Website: home-depot
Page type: cart
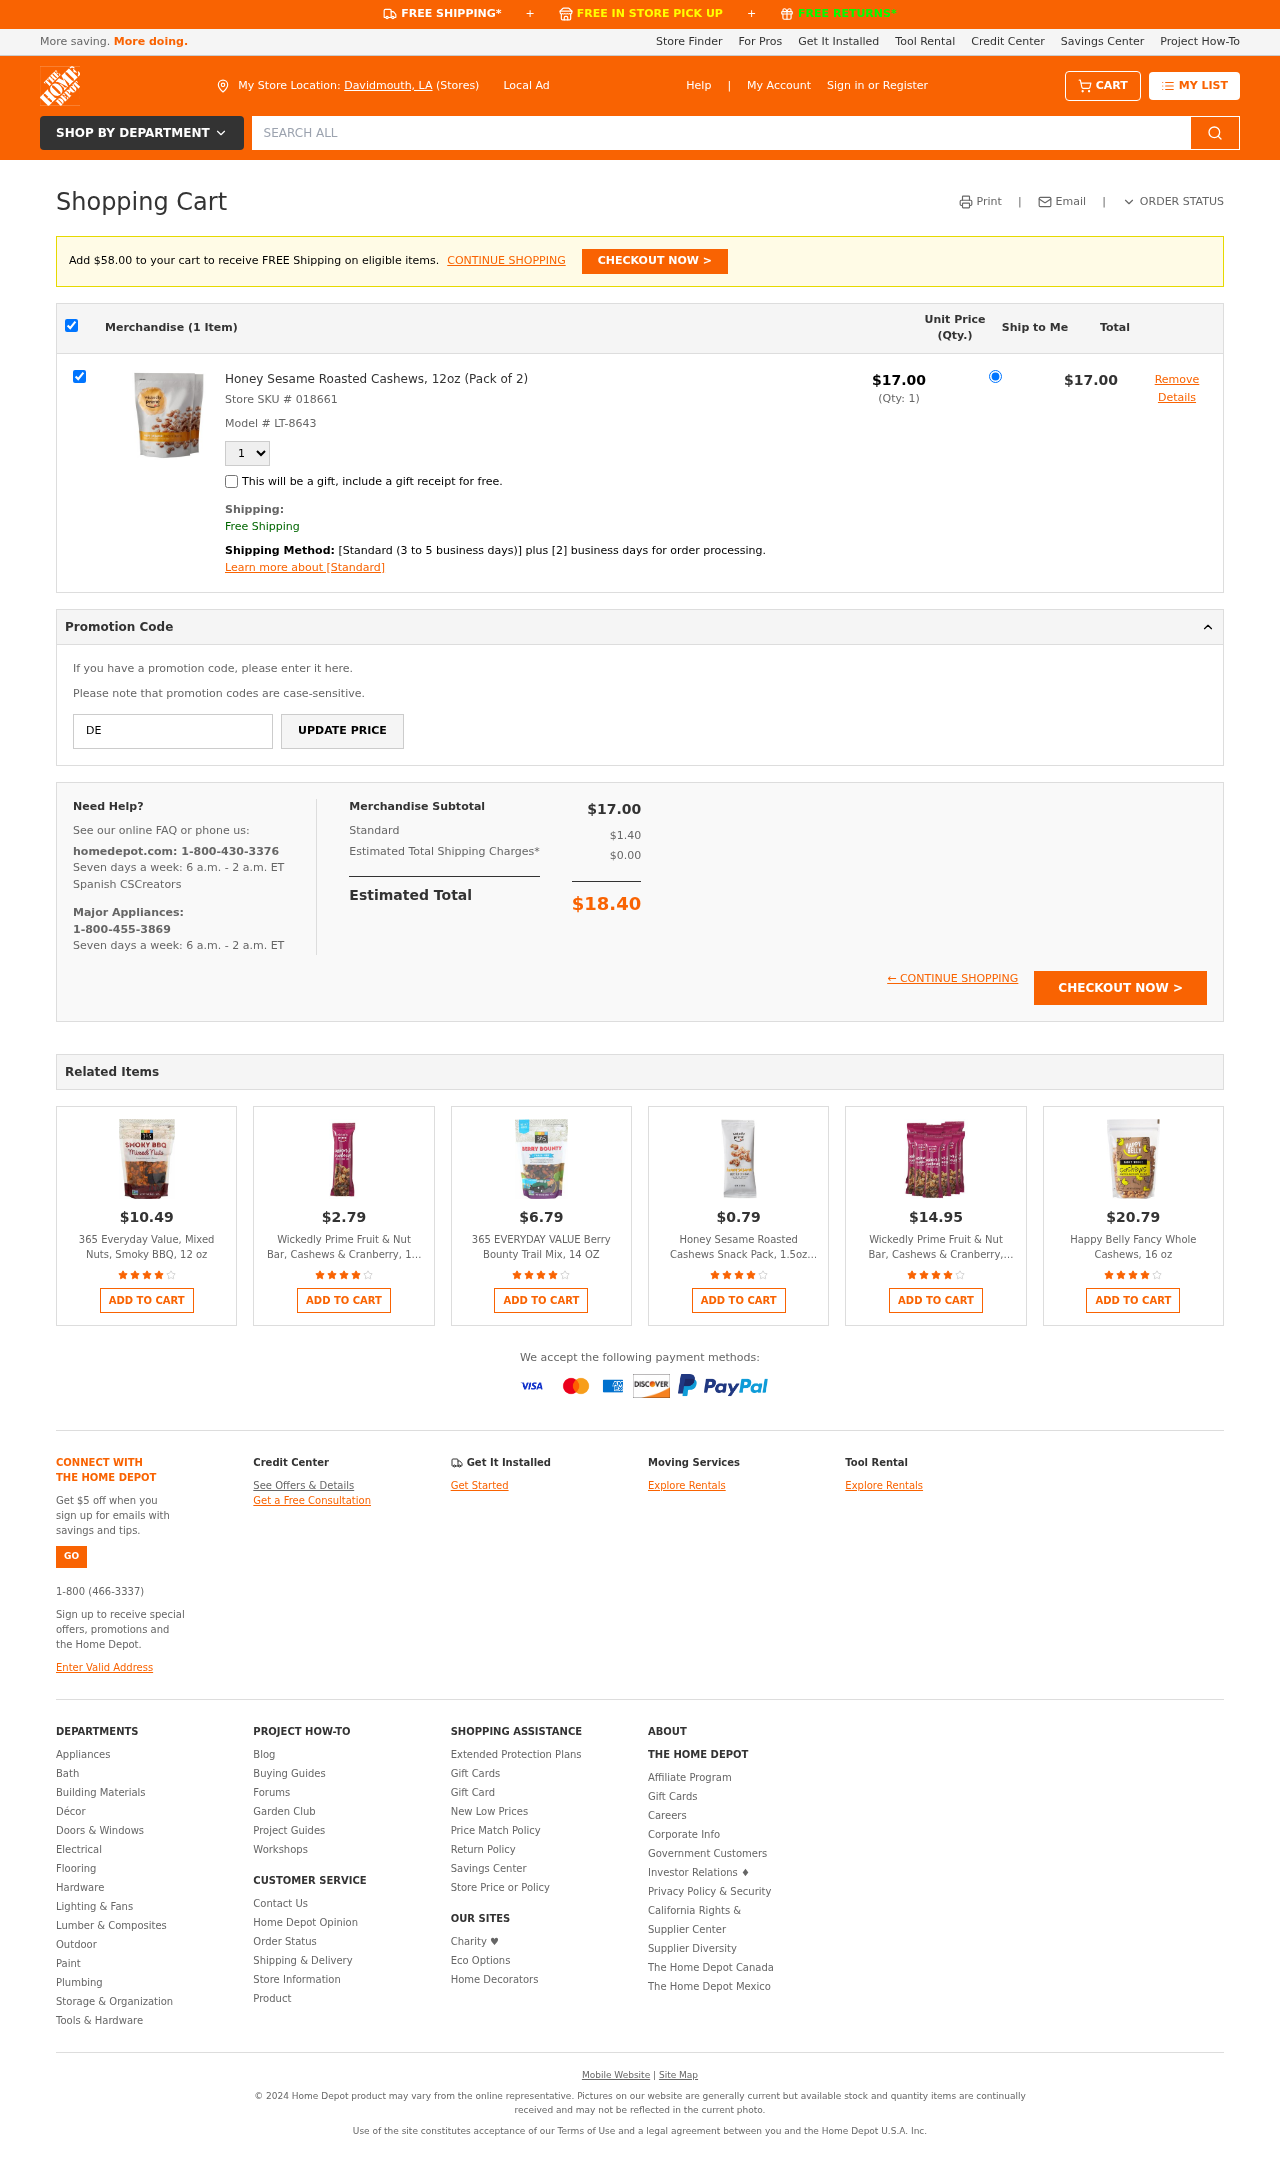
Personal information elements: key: PII_CITY_STATE
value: Davidmouth, LA
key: PII_PROMO_CODE
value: DEAL0974
Product elements: key: PRODUCT1_NAME
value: Honey Sesame Roasted Cashews, 12oz (Pack of 2)
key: PRODUCT1_PRICE
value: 17
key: PRODUCT1_QUANTITY
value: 1
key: PRODUCT2_NAME
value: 365 Everyday Value, Mixed Nuts, Smoky BBQ, 12 oz
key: PRODUCT2_PRICE
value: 10.49
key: PRODUCT2_RATING
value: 3.5
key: PRODUCT3_NAME
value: Wickedly Prime Fruit & Nut Bar, Cashews & Cranberry, 1.4 Ounce
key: PRODUCT3_PRICE
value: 2.79
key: PRODUCT3_RATING
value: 4.3
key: PRODUCT4_NAME
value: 365 EVERYDAY VALUE Berry Bounty Trail Mix, 14 OZ
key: PRODUCT4_PRICE
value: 6.79
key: PRODUCT4_RATING
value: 4
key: PRODUCT5_NAME
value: Honey Sesame Roasted Cashews Snack Pack, 1.5oz single serve (Pack of 300)
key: PRODUCT5_PRICE
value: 0.79
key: PRODUCT5_RATING
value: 4.2
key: PRODUCT6_NAME
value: Wickedly Prime Fruit & Nut Bar, Cashews & Cranberry, Gluten Free, Kosher, 1.4 Ounce (Pack of 12)
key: PRODUCT6_PRICE
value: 14.95
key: PRODUCT6_RATING
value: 4.3
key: PRODUCT7_NAME
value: Happy Belly Fancy Whole Cashews, 16 oz
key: PRODUCT7_PRICE
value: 20.79
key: PRODUCT7_RATING
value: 4
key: PRODUCT1_SKU
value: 018661
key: PRODUCT1_MODEL
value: LT-8643
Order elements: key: AMOUNT_TO_FREE_SHIPPING
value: $58.00
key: ORDER_NUM_ITEMS
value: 1
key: ORDER_SUBTOTAL
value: $17.00
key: ORDER_TAX
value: $1.40
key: ORDER_SHIPPING_COST
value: $0.00
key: ORDER_TOTAL
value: $18.40
Search elements: key: HEADER_SEARCH
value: SEARCH ALL